Interaction volume radius: 5 \u00c5
Interaction volume height: 10 \u00c5
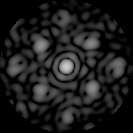
Disorder parameter: 0.4277